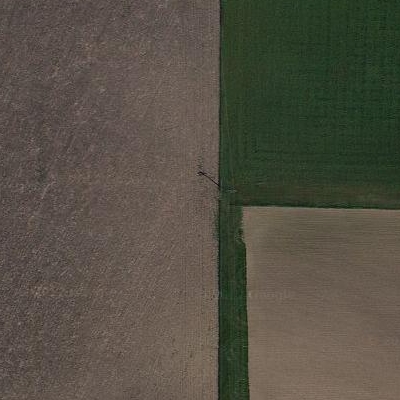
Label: Field